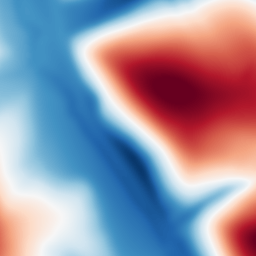
Category: multiscale
Decomposition family: dog
Decomposition parameters: sigma_low: 5
sigma_high: 100
Upsampling method: lanczos
Upsampling parameters: scale: 8
Upsampling scale: 8